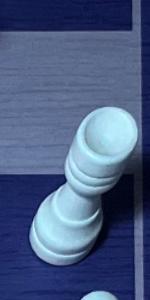
Label: Rook_White